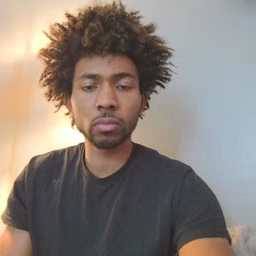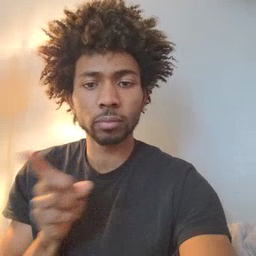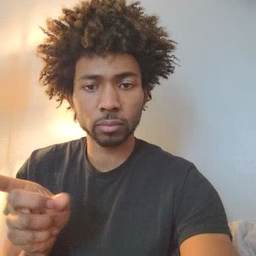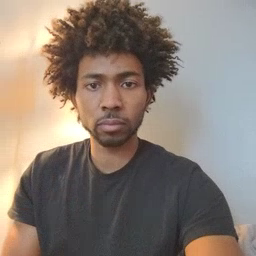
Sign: hesheit